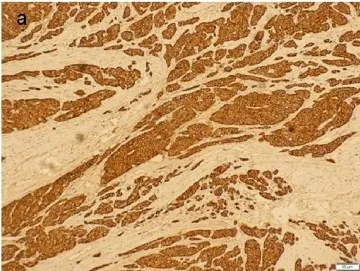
The tumour cells show diffuse immunoreactivity for Chromogranin A.
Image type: pathology (immunostaining)